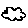
Label: cloud